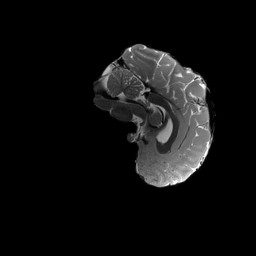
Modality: T2w
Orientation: sagittal
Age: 20
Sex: female
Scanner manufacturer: siemens
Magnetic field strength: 3 T
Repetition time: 3.2 s
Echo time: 0.564 s